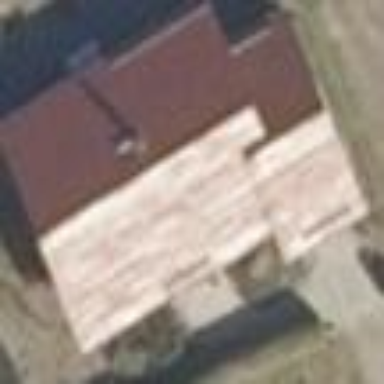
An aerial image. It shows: Simple and straightforward house.